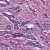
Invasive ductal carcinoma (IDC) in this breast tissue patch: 1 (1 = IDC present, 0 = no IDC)